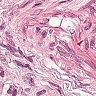
Metastatic tissue present: yes